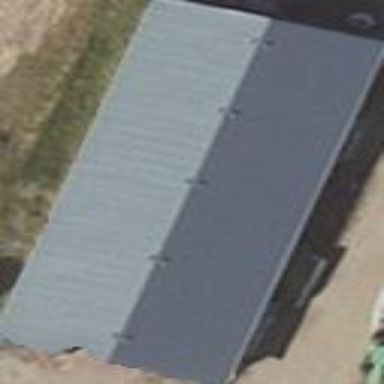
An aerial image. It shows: Outbuilding.